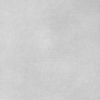
Label: dusty